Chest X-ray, PA view. Patient: 43 years old, sex M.
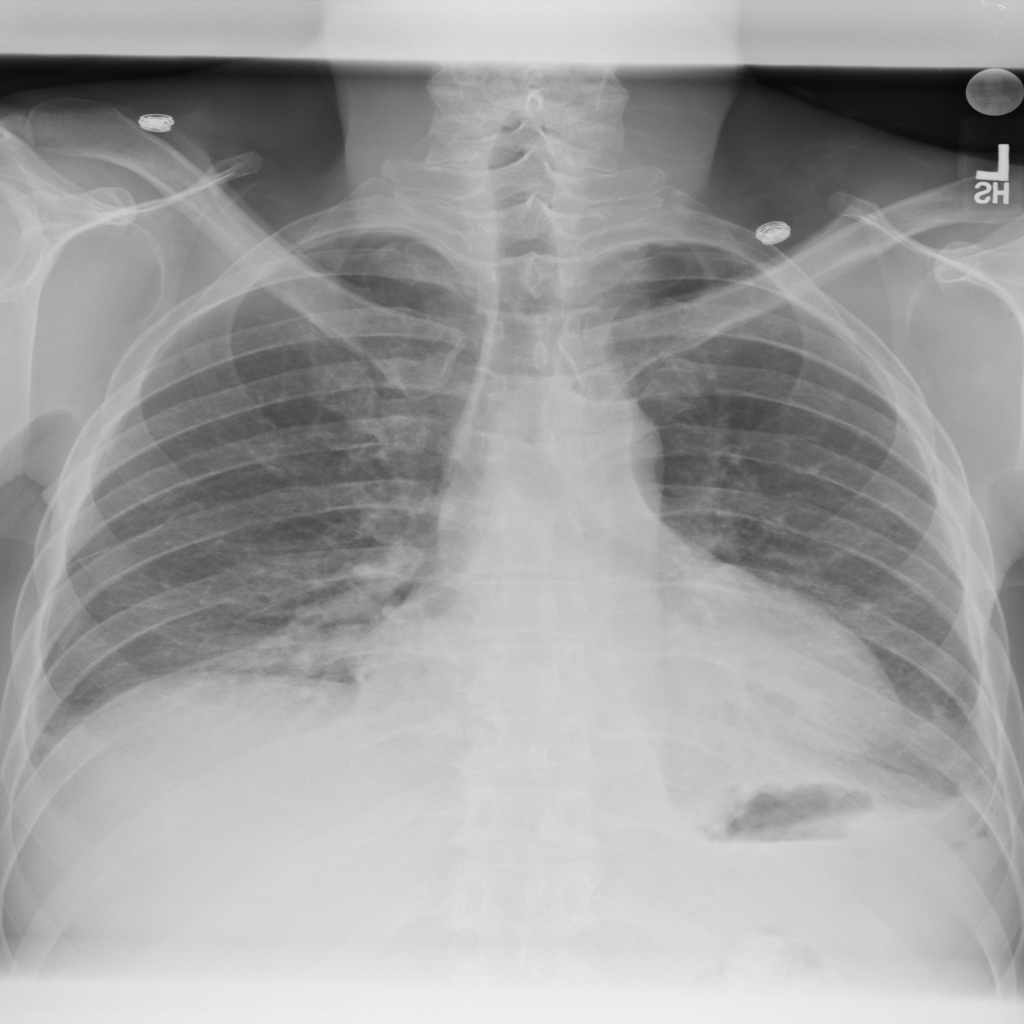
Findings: Effusion